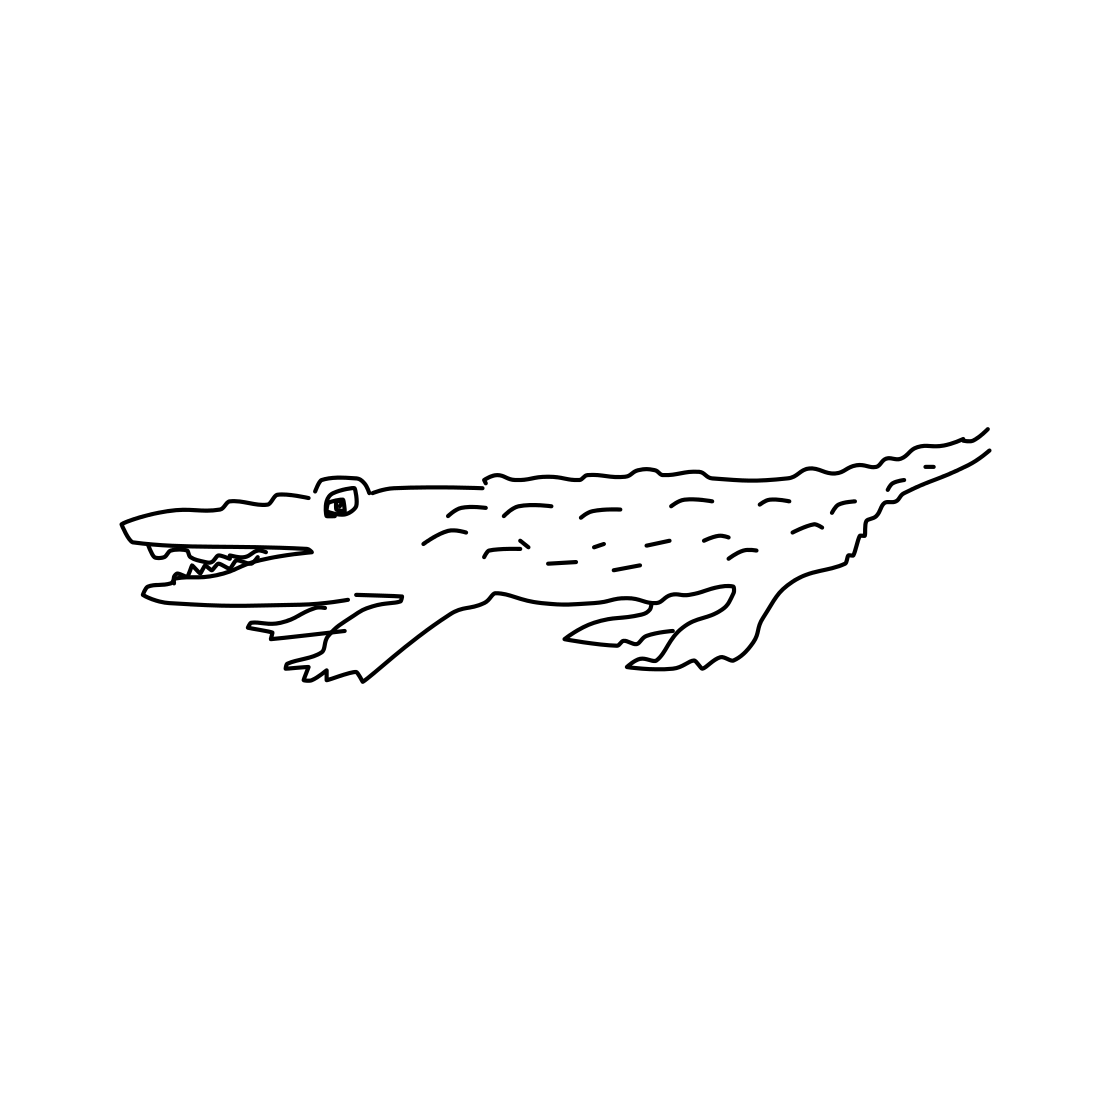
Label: crocodile